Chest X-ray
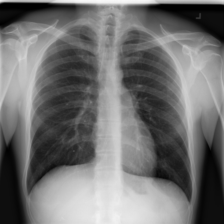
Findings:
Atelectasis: negative
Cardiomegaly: negative
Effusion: negative
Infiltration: positive
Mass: negative
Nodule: negative
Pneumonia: negative
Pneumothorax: negative
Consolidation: negative
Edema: negative
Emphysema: negative
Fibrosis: negative
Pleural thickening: negative
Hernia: negative